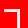
Digit: 7